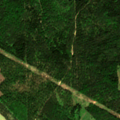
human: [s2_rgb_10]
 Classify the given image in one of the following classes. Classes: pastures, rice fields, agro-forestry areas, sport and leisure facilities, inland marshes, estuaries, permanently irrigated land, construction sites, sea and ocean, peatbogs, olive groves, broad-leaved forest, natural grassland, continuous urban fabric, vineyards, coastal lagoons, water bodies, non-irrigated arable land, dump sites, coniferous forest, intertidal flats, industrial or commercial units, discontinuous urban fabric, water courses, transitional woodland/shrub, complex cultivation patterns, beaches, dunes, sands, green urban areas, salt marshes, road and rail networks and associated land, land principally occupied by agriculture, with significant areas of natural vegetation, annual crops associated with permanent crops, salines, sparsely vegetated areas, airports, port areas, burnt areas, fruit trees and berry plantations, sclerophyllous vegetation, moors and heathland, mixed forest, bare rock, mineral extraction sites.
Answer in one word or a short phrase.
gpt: non-irrigated arable land, coniferous forest, mixed forest